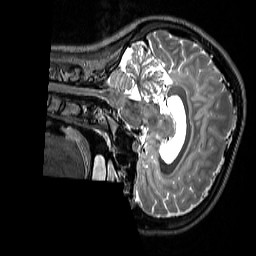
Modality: T2w
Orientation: sagittal
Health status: healthy
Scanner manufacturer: siemens
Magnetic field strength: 3 T
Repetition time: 4.8 s
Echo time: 0.433 s